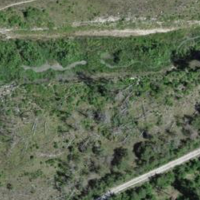
EUNIS habitat code: 45
Species observed at this site:
Lanius collurio